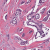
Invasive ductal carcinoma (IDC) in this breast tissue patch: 1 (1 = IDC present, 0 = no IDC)